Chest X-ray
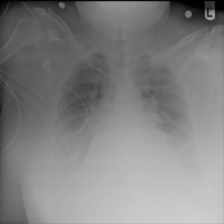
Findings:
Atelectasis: positive
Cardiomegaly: negative
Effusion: positive
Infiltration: negative
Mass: negative
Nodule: negative
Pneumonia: negative
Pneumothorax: negative
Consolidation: negative
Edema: negative
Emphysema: negative
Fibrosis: negative
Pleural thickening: negative
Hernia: negative